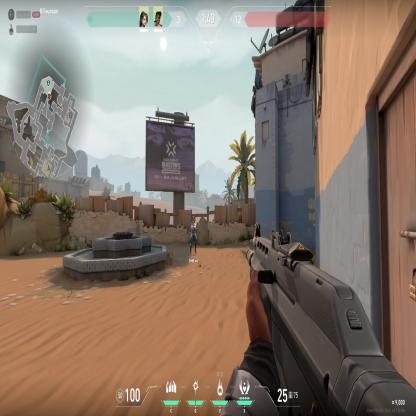
Label: teammate